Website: home-depot
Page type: delivery-shipping
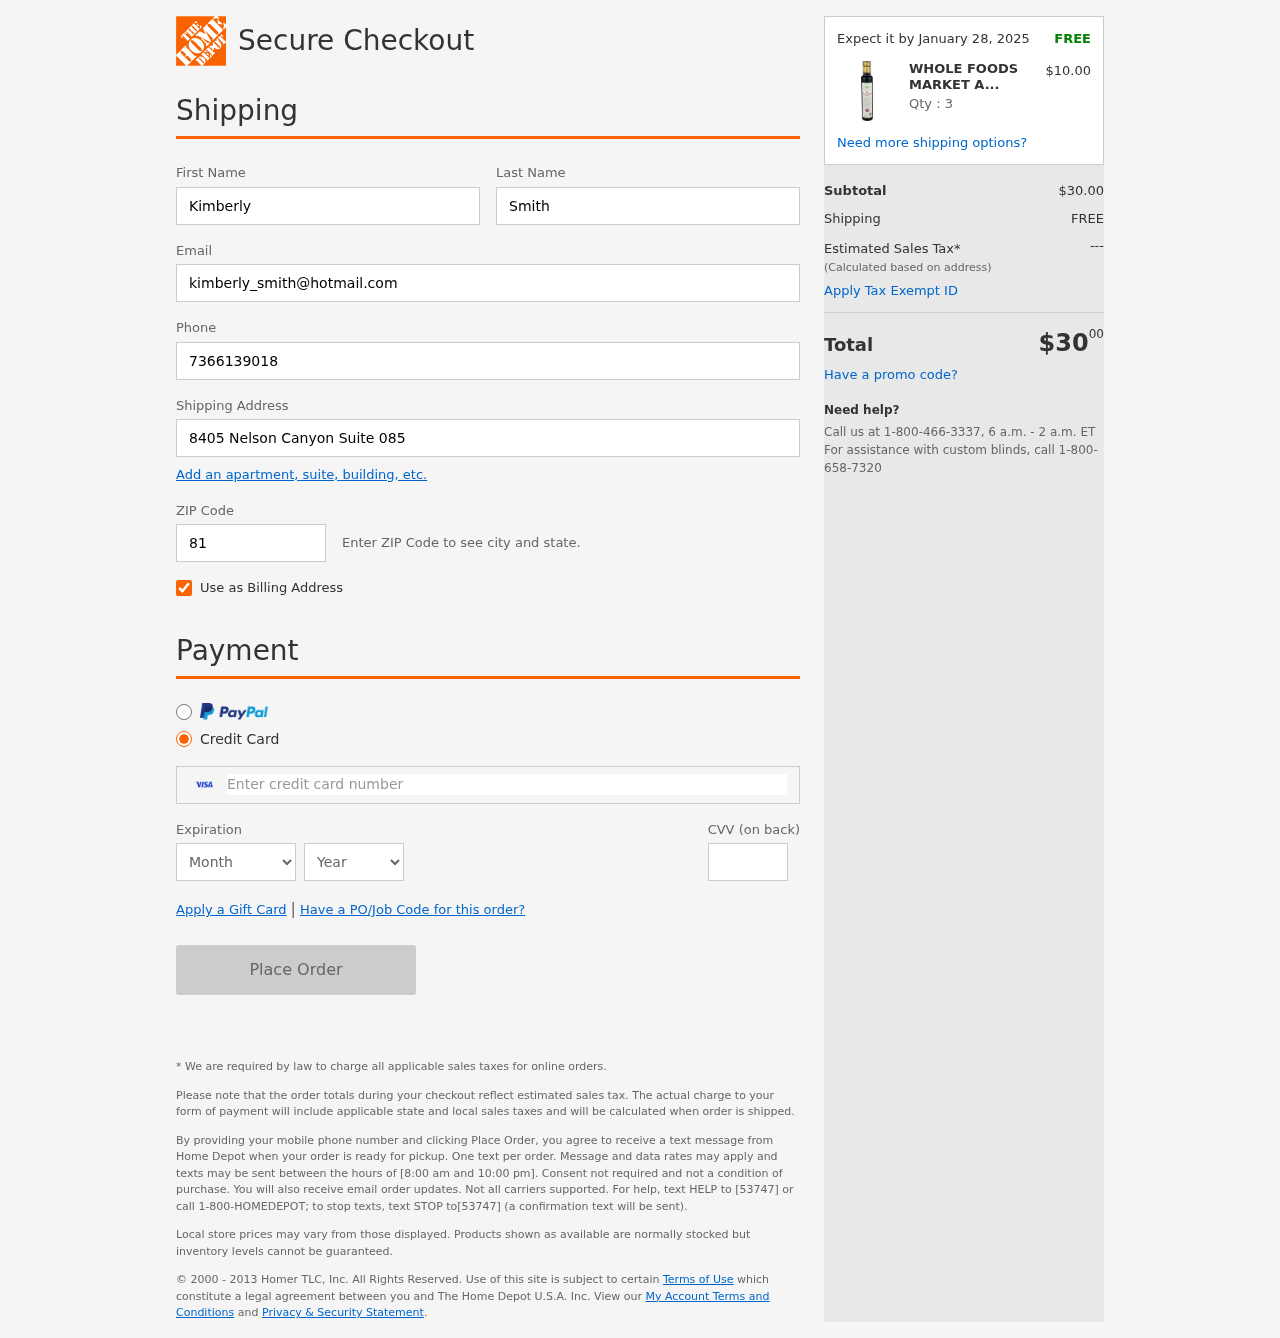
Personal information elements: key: PII_CARD_CVV
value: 145
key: PII_CARD_EXPIRY_MONTH
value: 08
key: PII_CARD_EXPIRY_YEAR
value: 27
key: PII_CARD_NUMBER
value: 4042 1549 3885 4566
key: PII_EMAIL
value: kimberly_smith@hotmail.com
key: PII_FIRSTNAME
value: Kimberly
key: PII_LASTNAME
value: Smith
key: PII_PHONE
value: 7366139018
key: PII_POSTCODE
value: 81305
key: PII_STREET
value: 8405 Nelson Canyon Suite 085
Product elements: key: PRODUCT1_NAME
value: WHOLE FOODS MARKET Aged Balsamic Vinegar of Modena, 8.5 FZ
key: PRODUCT1_PRICE
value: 10
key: PRODUCT1_QUANTITY
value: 3
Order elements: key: ORDER_DELIVERY_DATE
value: Expect it by January 28, 2025
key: ORDER_SUBTOTAL
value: $30.00
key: ORDER_SHIPPING_COST
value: FREE
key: ORDER_TOTAL
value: $3000